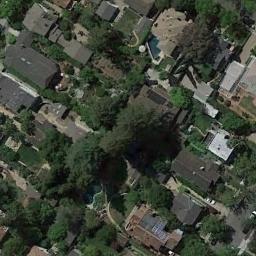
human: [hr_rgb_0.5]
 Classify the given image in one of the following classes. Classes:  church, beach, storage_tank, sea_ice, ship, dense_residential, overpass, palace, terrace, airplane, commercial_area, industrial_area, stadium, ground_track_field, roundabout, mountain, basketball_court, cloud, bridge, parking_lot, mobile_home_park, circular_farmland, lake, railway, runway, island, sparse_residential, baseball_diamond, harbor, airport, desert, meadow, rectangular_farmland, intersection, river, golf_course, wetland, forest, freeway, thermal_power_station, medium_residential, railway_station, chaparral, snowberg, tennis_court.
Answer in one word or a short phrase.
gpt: medium_residential